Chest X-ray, PA view. Patient: 66 years old, sex M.
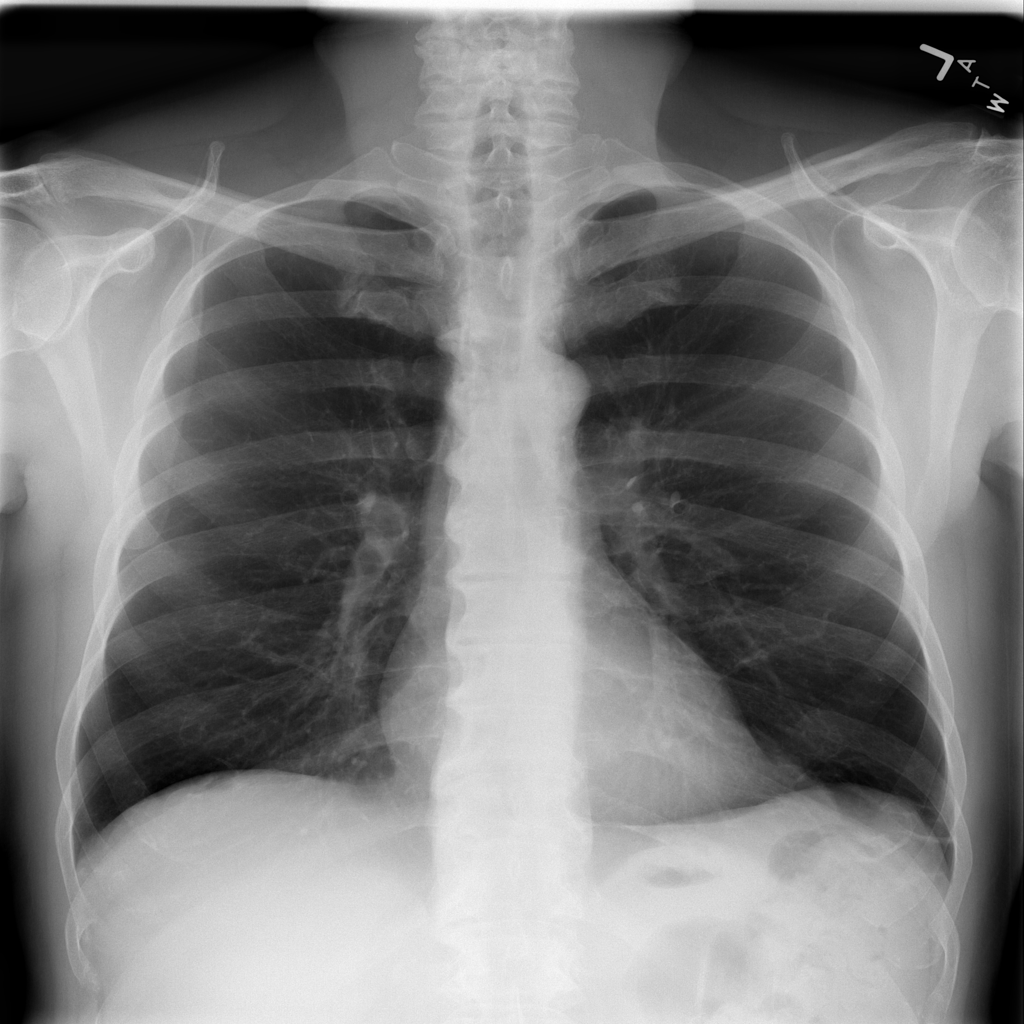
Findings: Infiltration